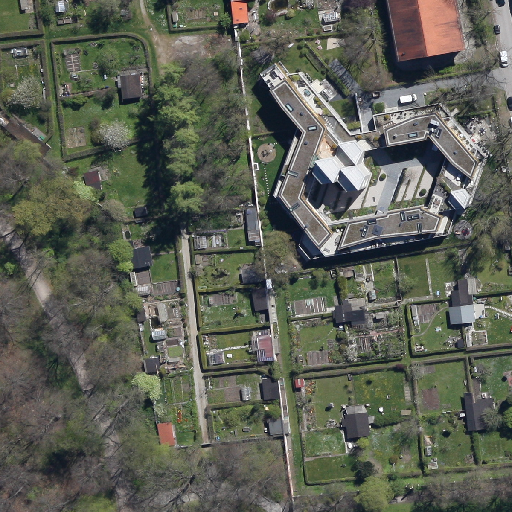
Referring expression: vehicle in the parking area